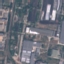
Label: Industrial